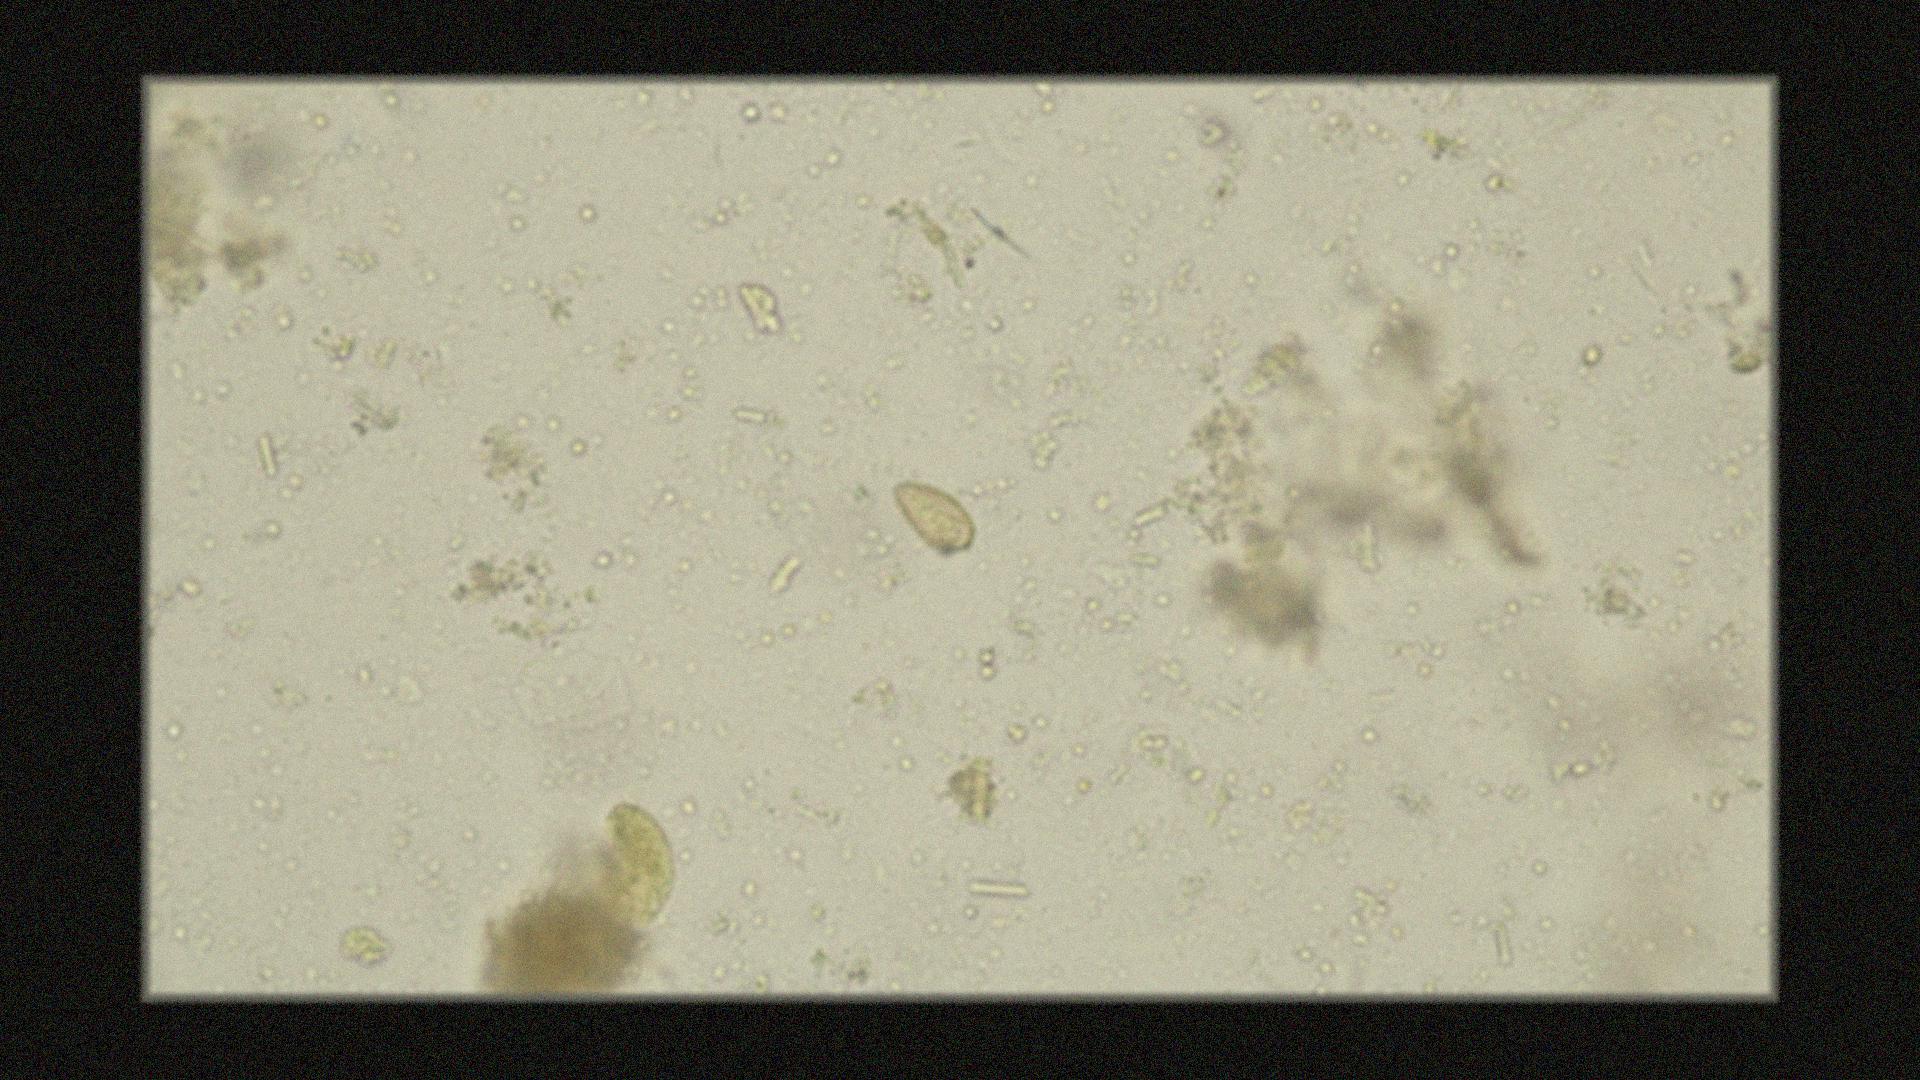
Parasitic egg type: Opisthorchis viverrine